Interaction volume radius: 5 \u00c5
Interaction volume height: 20 \u00c5
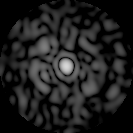
Disorder parameter: 0.8578